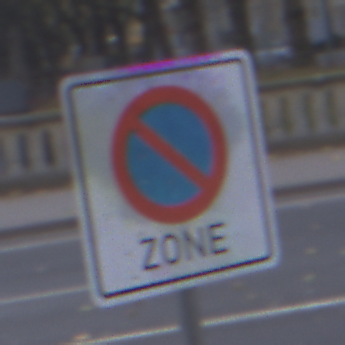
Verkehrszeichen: BeginnEingeschraenktesHalteverbotZone
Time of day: SunriseSunset
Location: Outdoor (Urban)
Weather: PartlyCloudy
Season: NotSpecified
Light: Natural